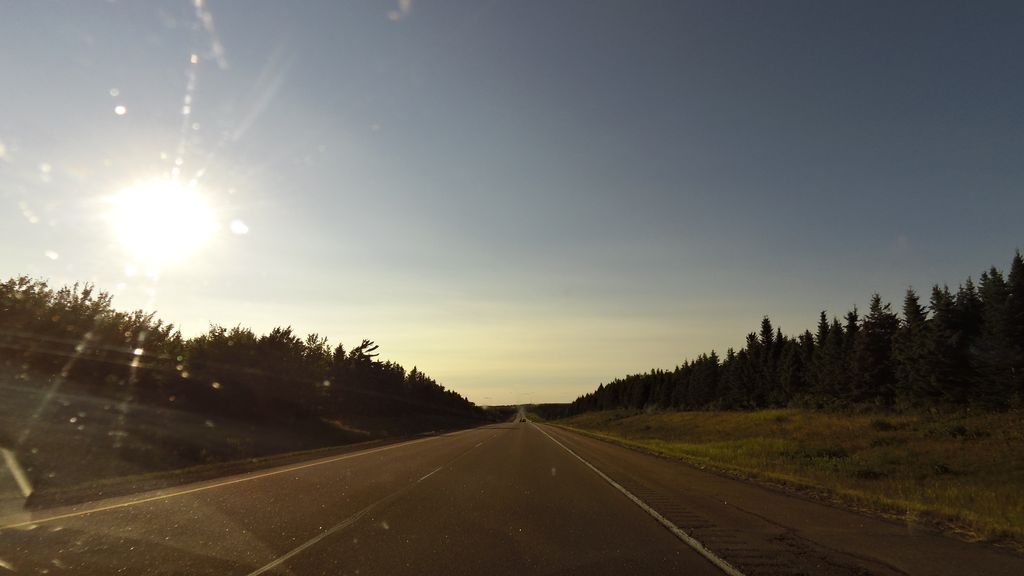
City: charlottetown